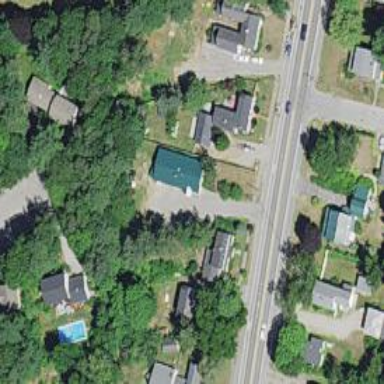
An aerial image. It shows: Veterinary facility.